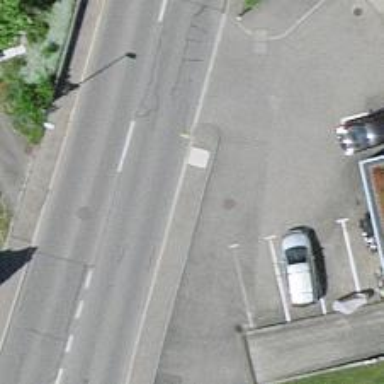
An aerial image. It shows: Bus stop with platform for public transport.